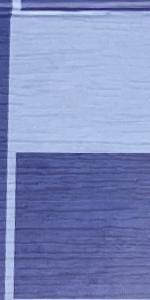
Label: Empty